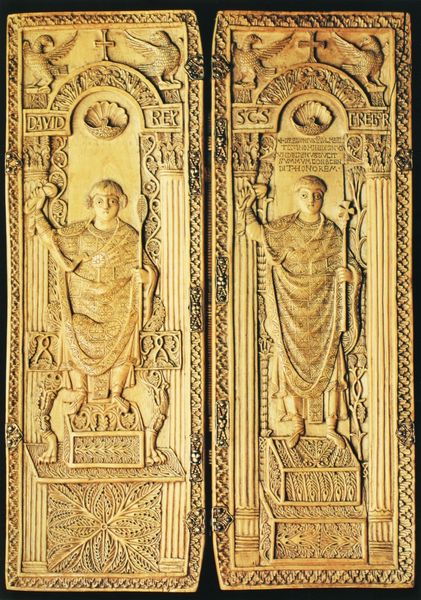
Titel: Konsulardiptychon; in karolingischer Zeit in Darstellung des König David und hl. Gregor umgearbeitet
Institution: Monza, Museo del Duomo
Schlagwörter: adler, blätter, vogel, menschen, männer, tier, ornament, sockel, stehen, vögel, figur, gewand, gold, haare, mantel, sitzend, stehend, pflanze, ranken, schrift, bogen, stab, figuren, könig, thron, tafel, detail, inschrift, dekor, ornamente, kreuz, herrscher, schnitzerei, greifvogel, muschel, david, elfenbein, tafeln, hielige, modeln, wandtafel, wandtafeln, könig david, wanderaltar, jakobusmuschel, backmodeln, floralornament